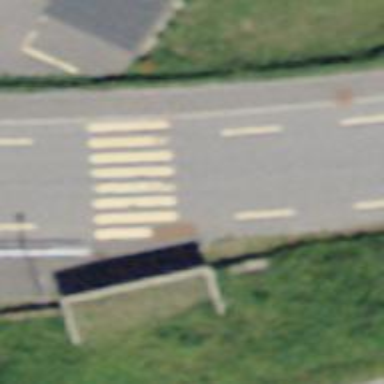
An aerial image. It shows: Marked crossing on the road.